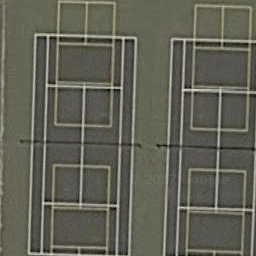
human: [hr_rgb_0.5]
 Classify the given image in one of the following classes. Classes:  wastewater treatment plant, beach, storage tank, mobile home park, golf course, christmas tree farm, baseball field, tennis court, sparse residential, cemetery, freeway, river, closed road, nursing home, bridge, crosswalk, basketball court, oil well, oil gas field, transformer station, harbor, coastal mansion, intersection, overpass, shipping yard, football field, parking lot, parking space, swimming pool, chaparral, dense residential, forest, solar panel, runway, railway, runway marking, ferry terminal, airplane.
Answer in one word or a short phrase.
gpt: tennis court